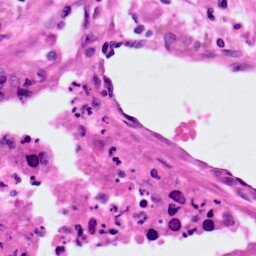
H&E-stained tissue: Lung